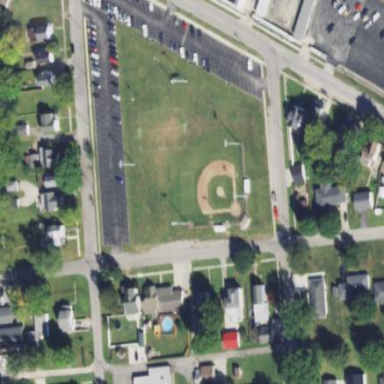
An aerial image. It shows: Baseball pitch for leisure land.